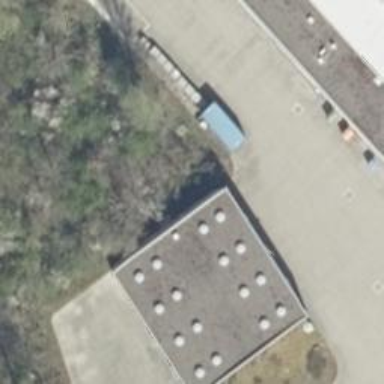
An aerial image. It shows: Building with flat gray roof.